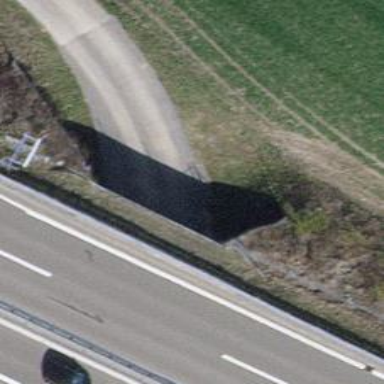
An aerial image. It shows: Tunnel along track.